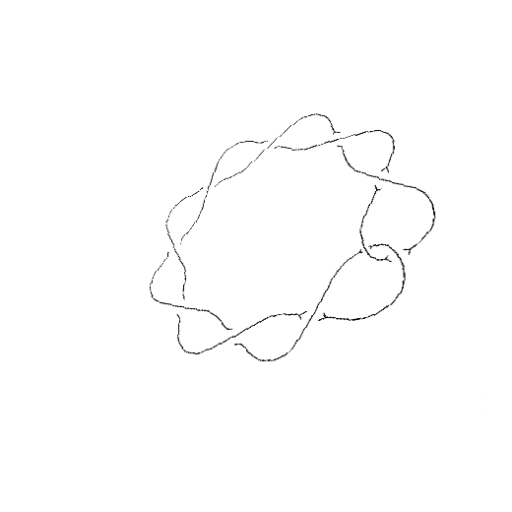
Crossing number: 10